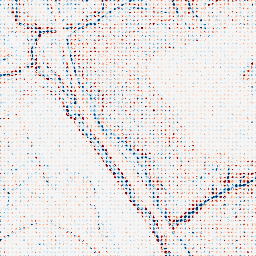
Category: edge_preserving
Decomposition family: bilateral
Decomposition parameters: d: 5
sigma_color: 25
sigma_space: 25
Upsampling method: sinc_hamming
Upsampling parameters: scale: 8
kernel_size: 4
Upsampling scale: 8